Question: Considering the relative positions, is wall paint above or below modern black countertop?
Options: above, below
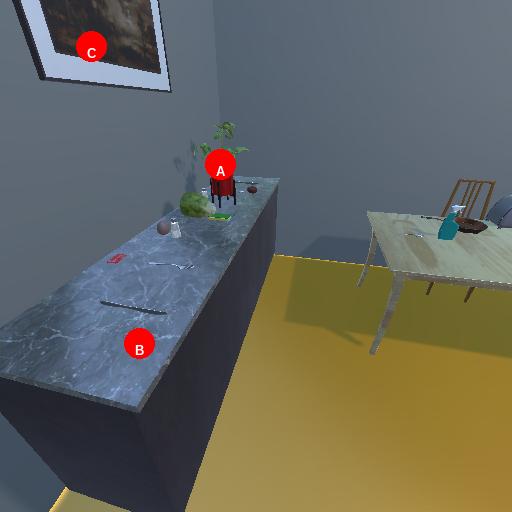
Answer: above